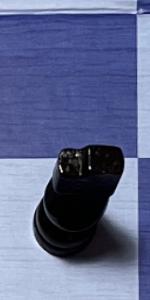
Label: Knight_Black